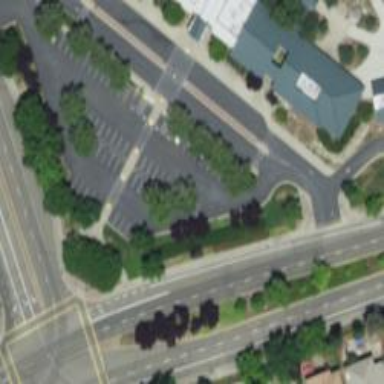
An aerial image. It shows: Parking space.